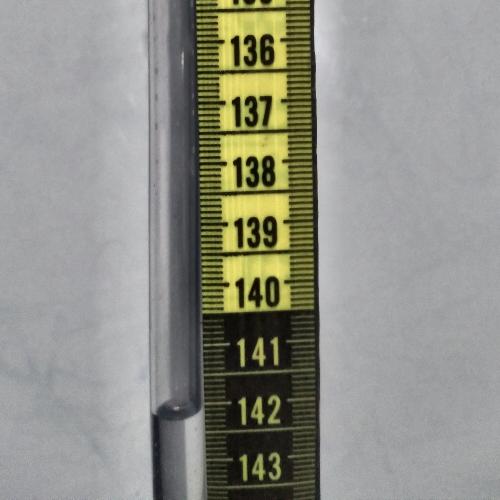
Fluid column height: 142.1 cm